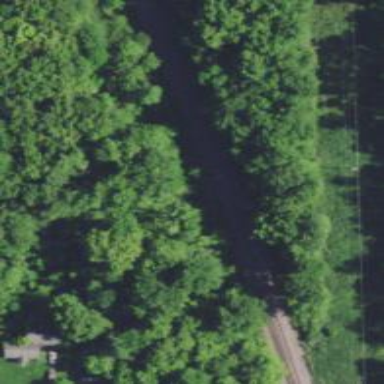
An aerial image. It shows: Railway track.